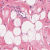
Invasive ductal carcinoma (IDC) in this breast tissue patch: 0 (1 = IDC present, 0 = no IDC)